Question: I get this error when trying to show '<%= @schedule.title %>', but when I do the same with '<%= @lesson.title %>' it is working fine for '@lesson'.
[
The flow is like this.
- A user signs up and creates a clinic, the clinic belongs to the user.
- A clinic has many practitioners and they belongs to the clinic.
- A practitioner has many lessons and schedules, and they belongs to the practitioner.
When I'm on the lesson show page, there is a link to a booking page. It's on this booking page that the error occours.
I know it's saying 'nil', but both lessons and schedules have been created for that specific practitioner.
Anybody knows why this is happening? I don't understand why I can access '@lesson' but not '@schedule'. Any help would be much appreciated.
'''
resources :clinics do
resources :practitioners do
resources :lessons, :lesson_payments, :schedules do
resources :bookings do
end
end
end
end
'''
'''
class SchedulesController < ApplicationController
before_action :set_schedule, only: [:show, :edit, :update, :destroy]
# GET /schedules
# GET /schedules.json
def index
@schedules = Schedule.all
end
# GET /schedules/1
# GET /schedules/1.json
def show
end
# GET /schedules/new
def new
@schedule = Schedule.new
end
# GET /schedules/1/edit
def edit
end
# POST /schedules
# POST /schedules.json
def create
@schedule = Schedule.new(schedule_params)
respond_to do |format|
if @schedule.save
format.html { redirect_to clinic_practitioner_schedule_path(id: @schedule.id), notice: 'Schedule was successfully created.' }
format.json { render :show, status: :created, location: @schedule }
else
format.html { render :new }
format.json { render json: @schedule.errors, status: :unprocessable_entity }
end
end
end
# PATCH/PUT /schedules/1
# PATCH/PUT /schedules/1.json
def update
respond_to do |format|
if @schedule.update(schedule_params)
format.html { redirect_to clinic_practitioner_schedule_path(@schedule), notice: 'Schedule was successfully updated.' }
format.json { render :show, status: :ok, location: @schedule }
else
format.html { render :edit }
format.json { render json: @schedule.errors, status: :unprocessable_entity }
end
end
end
# DELETE /schedules/1
# DELETE /schedules/1.json
def destroy
@schedule.destroy
respond_to do |format|
format.html { redirect_to clinic_practitioner_schedules_url, notice: 'Schedule was successfully destroyed.' }
format.json { head :no_content }
end
end
private
# Use callbacks to share common setup or constraints between actions.
def set_schedule
@schedule = Schedule.find(params[:id])
end
# Never trust parameters from the scary internet, only allow the white list through.
def schedule_params
params.require(:schedule).permit(:title, :start, :end, :practitioner_id, :account_id)
end
end
'''
'''
class BookingsController < ApplicationController
before_action :set_lesson, only: [:new]
def new
@account = Account.new
@user = User.new
@patient = Patient.new
@booking = Booking.new
@lesson_payment = LessonPayment.new
@schedule = Schedule.find_by_id(params[:id])
end
def create
create_patient_charge
create_patient_account
@user = User.new(user_params)
@user.account_id = @account.id
respond_to do |format|
if @user.save
create_patient_profile
create_patient_booking
create_patient_lesson_payment
auto_login(@user)
UserMailer.new_signup_booking_admin(@user, @booking).deliver_later
UserMailer.new_signup_booking_client(@user, @booking).deliver_later
format.html { redirect_to dashboard_url, notice: 'Your account was successfully created.' }
format.json { render :show, status: :created, location: @user }
else
format.html { redirect_back fallback_location: root_path, alert: 'An error occurred while sending this request.' }
format.json { render json: @user.errors, status: :unprocessable_entity }
end
end
end
private
def set_lesson
@lesson = Lesson.find(params[:lesson_id])
end
def user_params
params.require(:user).permit(:email, :password, :time_zone)
end
def create_patient_account
@account = Account.new()
@account.status = 'active'
@account.account = 'prefix-' + SecureRandom.hex(4)
@account.account_type = 'client'
@account.save
end
def create_patient_profile
@patient = Patient.new()
@patient.firstname = params[:user][:patient][:patient_first_name]
@patient.lastname = params[:user][:patient][:patient_last_name]
@patient.phone = params[:user][:patient][:patient_phone]
@patient.user_id = @user.id
@patient.account_id = @user.account_id
@patient.save
end
def create_patient_booking
@lesson = Lesson.find(params[:user][:booking][:lesson_id])
@booking = Booking.new()
@booking.lesson_id = params[:user][:booking][:lesson_id]
@booking.schedule_id = params[:user][:booking][:schedule_id]
@booking.patient_id = @patient.id
@booking.account_id = @user.account_id
@booking.title = @lesson.title
@booking.cost = @lesson.cost
@booking.status = 'Booked'
@booking.save
@schedule = Schedule.find(params[:user][:booking][:schedule_id])
@booking.practitioner_id = @schedule.practitioner_id
@booking.start = @schedule.start
@booking.refunded = 0
@booking.save
@schedule.title = 'Booked'
@schedule.save
end
def create_patient_lesson_payment
@lesson_payment = LessonPayment.new()
@lesson_payment.status = 'Paid'
@lesson_payment.date = Date.today
@lesson_payment.cost = @lesson.cost
@lesson_payment.service = @lesson.title
@lesson_payment.booking_id = @booking.id
@lesson_payment.account_id = @user.account_id
@lesson_payment.save
end
end
'''
This is where I link to the booking page
'''
<p id="notice"><%= notice %></p>
<%= link_to new_clinic_practitioner_lesson_booking_path(:lesson_id => @lesson.id), class: "course-btn" do %><i class="fa fa-calendar-plus-o"></i> Book This Lesson<% end %>
<p>
<strong>Image:</strong>
<%= @lesson.image %>
</p>
<p>
<strong>Title:</strong>
<%= @lesson.title %>
</p>
<p>
<strong>Duration:</strong>
<%= @lesson.duration %>
</p>
<p>
<strong>Cost:</strong>
<%= @lesson.cost %>
</p>
<p>
<strong>Category:</strong>
<%= @lesson.category %>
</p>
<p>
<strong>Language:</strong>
<%= @lesson.language %>
</p>
<p>
<strong>Level:</strong>
<%= @lesson.level %>
</p>
<p>
<strong>Description:</strong>
<%= @lesson.description %>
</p>
<p>
<strong>Practitioner:</strong>
<%= @lesson.practitioner_id %>
</p>
<p>
<strong>Account:</strong>
<%= @lesson.account_id %>
</p>
<%= link_to 'Edit', edit_clinic_practitioner_lesson_path(@lesson) %> |
<%= link_to 'Back', clinic_practitioner_lessons_path %>
'''
'''
<h1>New Booking</h1>
<%= render 'form', booking: @booking %>
<%= link_to 'Back', clinic_practitioner_lesson_bookings_path %>
'''
'''
<table class="table table-bordered">
<thead>
<tr>
<th>Slots In The User's Time Zone</th>
<th>Price</th>
<th>Service Provider</th>
<th>Booking Button</th>
</tr>
</thead>
<tbody>
<tr>
<td><%= @lesson.title %></td>
<td><%= @schedule.title %></td>
</tr>
</tbody>
</table>
'''
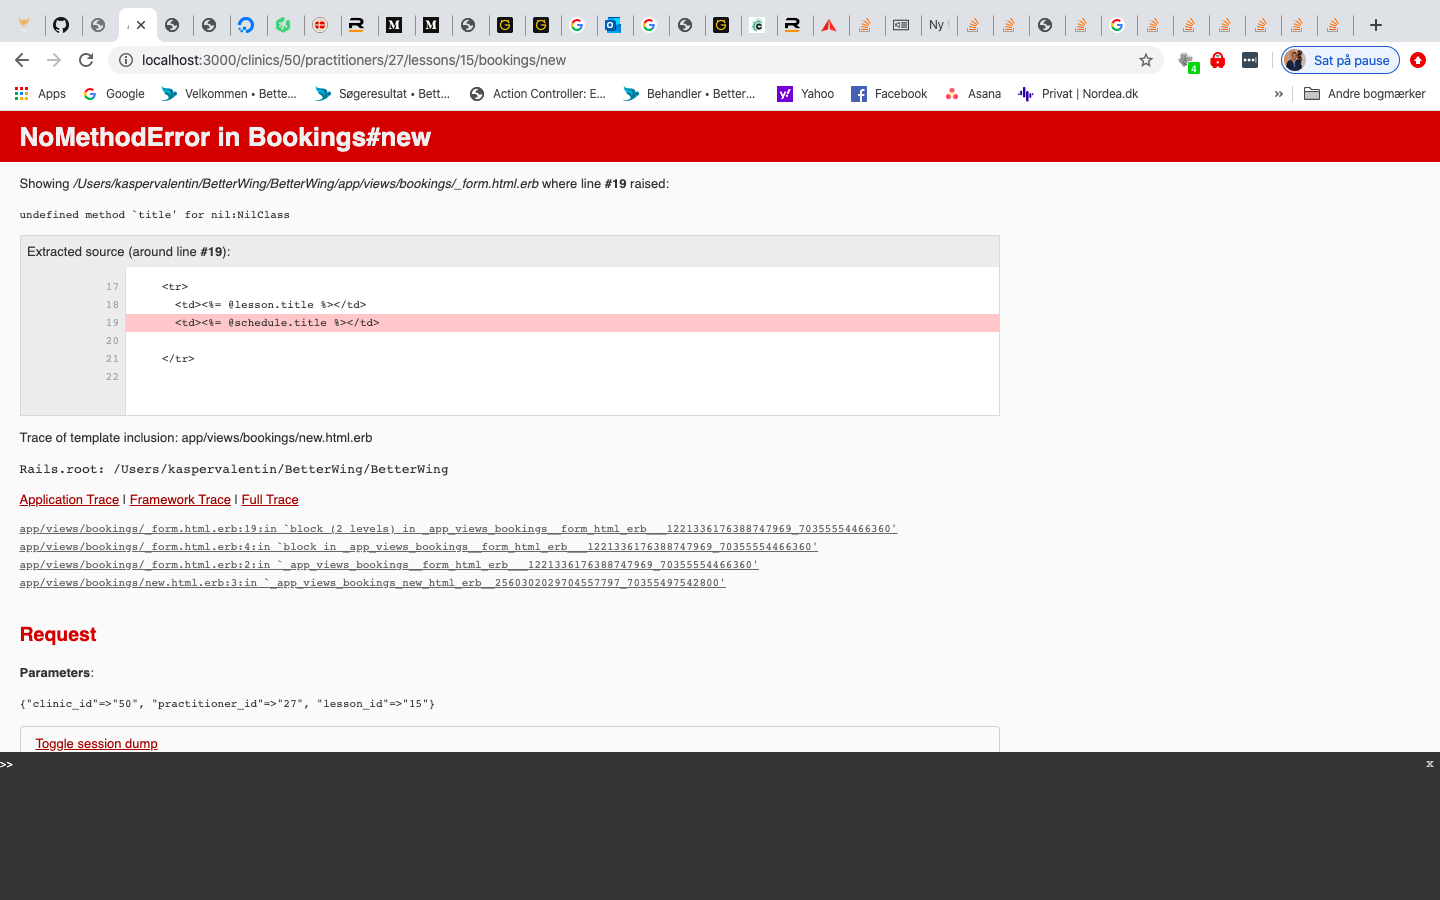
Answer: I am noticing that in you are initializing '@schedule' like this in your 'bookings_controller' 'new' method:
'''
@schedule = Schedule.find_by_id(params[:id])
'''
you don't have any 'params[:id]' in your parameters that are:
'''
{'clinic_id'=>'50','practitioner_id'=>'27','lesson_id'=>'15'}
'''
This is why your '@schedule' is 'nil'
Assuming, there is a 'has_many' association between 'practitioner' and 'schedule', and you want to display the title of first 'schedule' of the practitioner, you can do it it like this:
'''
@schedule = Schedule.find_by_practitioner_id(params[:practitioner_id])
'''